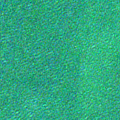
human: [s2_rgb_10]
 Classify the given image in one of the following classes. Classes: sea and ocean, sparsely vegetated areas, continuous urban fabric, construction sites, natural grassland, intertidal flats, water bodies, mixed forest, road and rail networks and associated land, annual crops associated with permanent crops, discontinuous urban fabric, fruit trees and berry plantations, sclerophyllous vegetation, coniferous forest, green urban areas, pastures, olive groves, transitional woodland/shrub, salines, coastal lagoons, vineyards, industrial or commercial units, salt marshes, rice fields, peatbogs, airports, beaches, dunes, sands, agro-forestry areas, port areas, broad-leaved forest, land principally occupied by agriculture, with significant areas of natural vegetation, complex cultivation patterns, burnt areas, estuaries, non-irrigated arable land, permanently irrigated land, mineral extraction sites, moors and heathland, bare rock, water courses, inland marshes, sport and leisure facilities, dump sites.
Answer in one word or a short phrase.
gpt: sea and ocean